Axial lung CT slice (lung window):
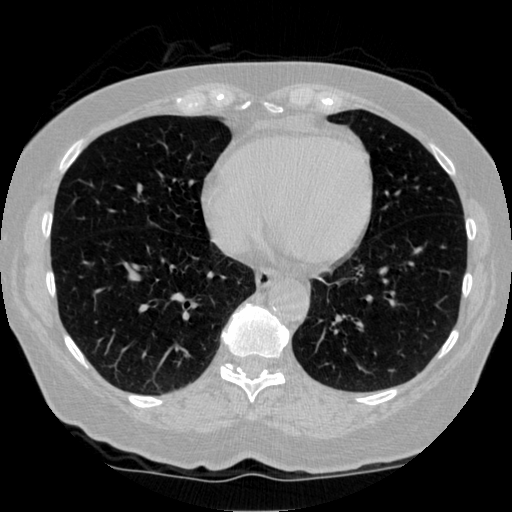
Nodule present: no